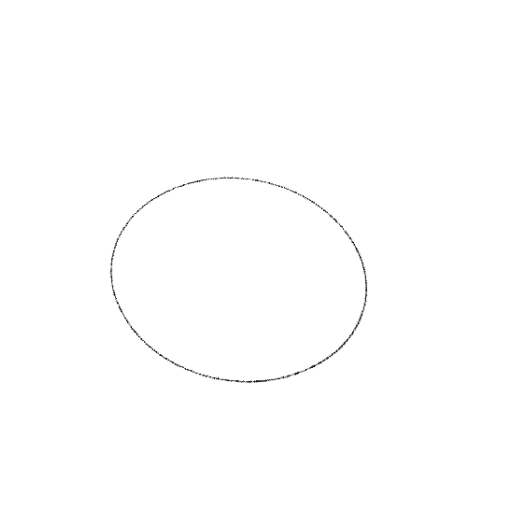
Crossing number: 0